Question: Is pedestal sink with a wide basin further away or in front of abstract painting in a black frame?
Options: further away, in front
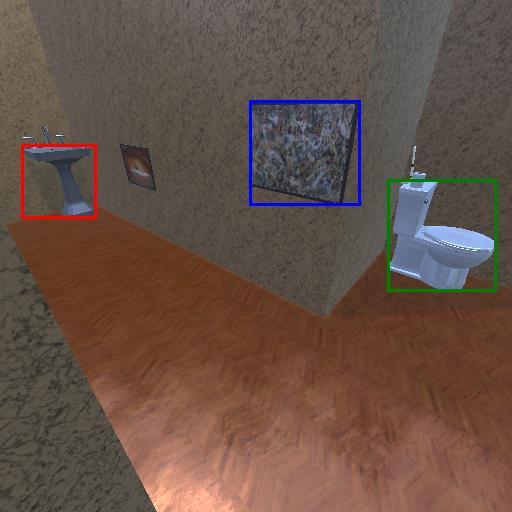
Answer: further away